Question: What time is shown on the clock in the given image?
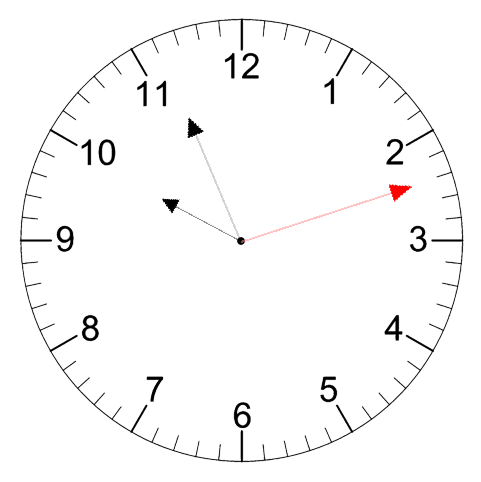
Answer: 09:56:12